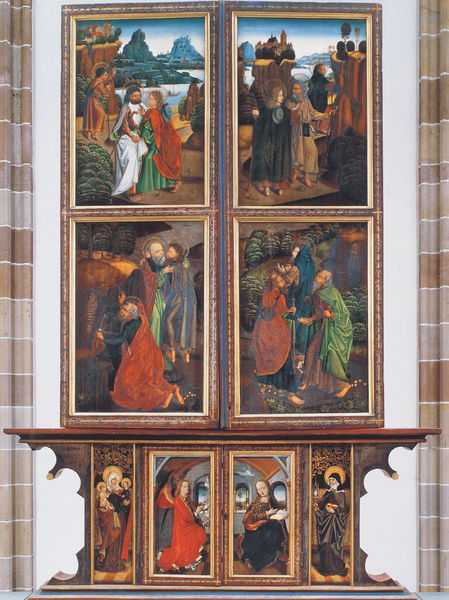
Titel: Bozen, Hochaltar der Franziskanerkirche
Künstler: Hans Klocker
Standort: Bozen, Franziskanerkirche (EU - AUT - Tirol)
Schlagwörter: blau, gemälde, meer, umhang, wasser, aquarell, grün, landschaft, menschen, see, sitzen, fenster, männer, rot, malerei, alte, bibel, geschichte, rahmen, stein, kirche, gold, engel, bilder, berge, vier, burg, religion, altar, heiligenschein, nimbus, jesus, mittelalter, heilige, maria, madonna, biblisch, verkündigung, retabel, zyklus, altarflügel, außenseite, story